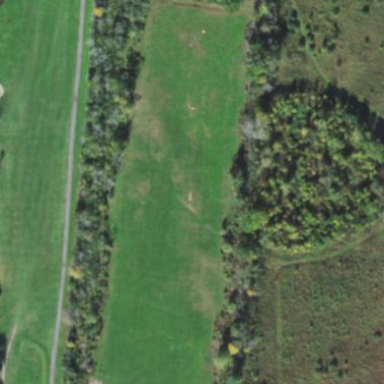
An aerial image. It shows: Scenic golf fairway.